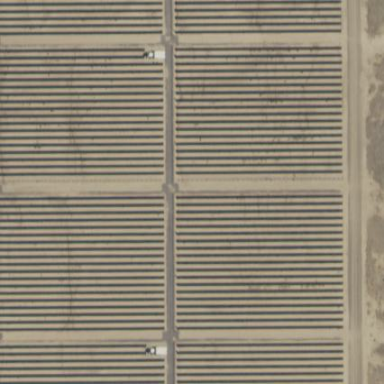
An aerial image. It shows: Solar power generator utilizing photovoltaic panels.